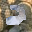
Label: 2